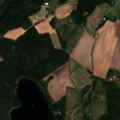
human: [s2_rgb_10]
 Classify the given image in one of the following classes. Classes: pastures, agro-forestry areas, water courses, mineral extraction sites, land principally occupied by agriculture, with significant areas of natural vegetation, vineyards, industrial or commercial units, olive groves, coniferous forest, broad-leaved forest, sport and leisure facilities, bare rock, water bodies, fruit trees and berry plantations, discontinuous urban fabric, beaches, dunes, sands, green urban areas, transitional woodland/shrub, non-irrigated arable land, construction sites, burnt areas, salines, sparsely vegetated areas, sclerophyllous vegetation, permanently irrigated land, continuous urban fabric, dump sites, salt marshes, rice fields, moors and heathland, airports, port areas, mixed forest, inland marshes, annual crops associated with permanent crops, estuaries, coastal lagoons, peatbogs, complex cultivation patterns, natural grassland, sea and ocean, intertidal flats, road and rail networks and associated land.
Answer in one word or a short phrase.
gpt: non-irrigated arable land, land principally occupied by agriculture, with significant areas of natural vegetation, coniferous forest, mixed forest